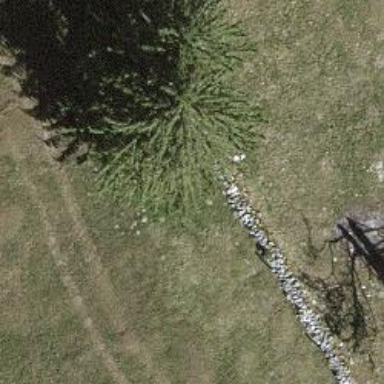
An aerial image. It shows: Wall made of dry stone.